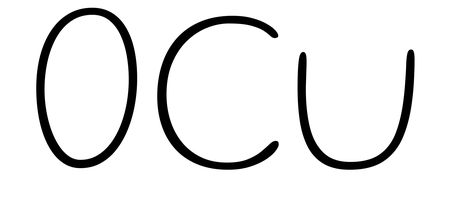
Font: Gluten_Thin